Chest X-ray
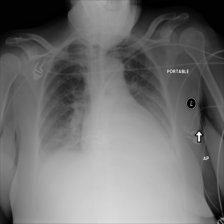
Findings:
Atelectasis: positive
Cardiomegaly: negative
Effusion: negative
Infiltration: negative
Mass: negative
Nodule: negative
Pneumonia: negative
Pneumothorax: negative
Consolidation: positive
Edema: negative
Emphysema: negative
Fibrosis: negative
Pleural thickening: negative
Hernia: negative